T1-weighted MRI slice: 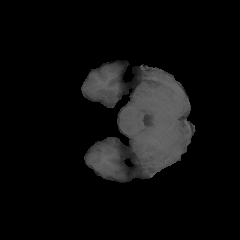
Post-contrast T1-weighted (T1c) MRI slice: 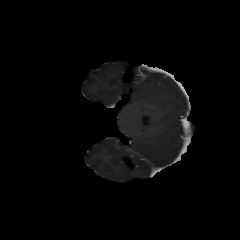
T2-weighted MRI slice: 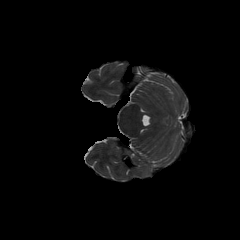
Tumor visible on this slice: no